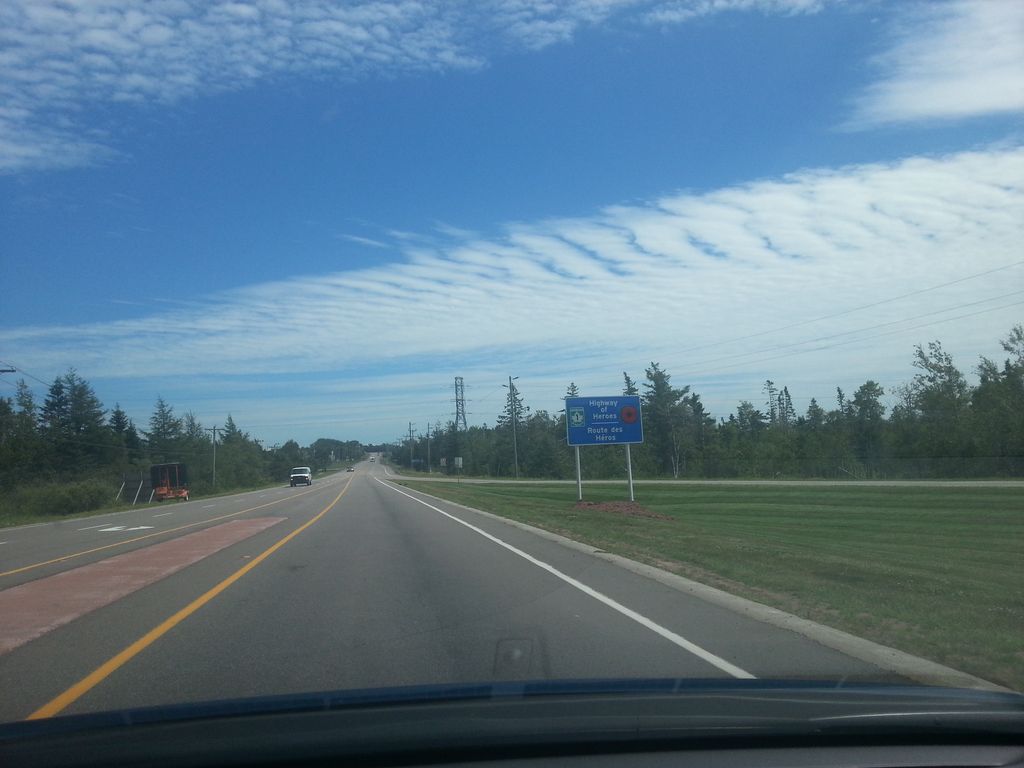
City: charlottetown